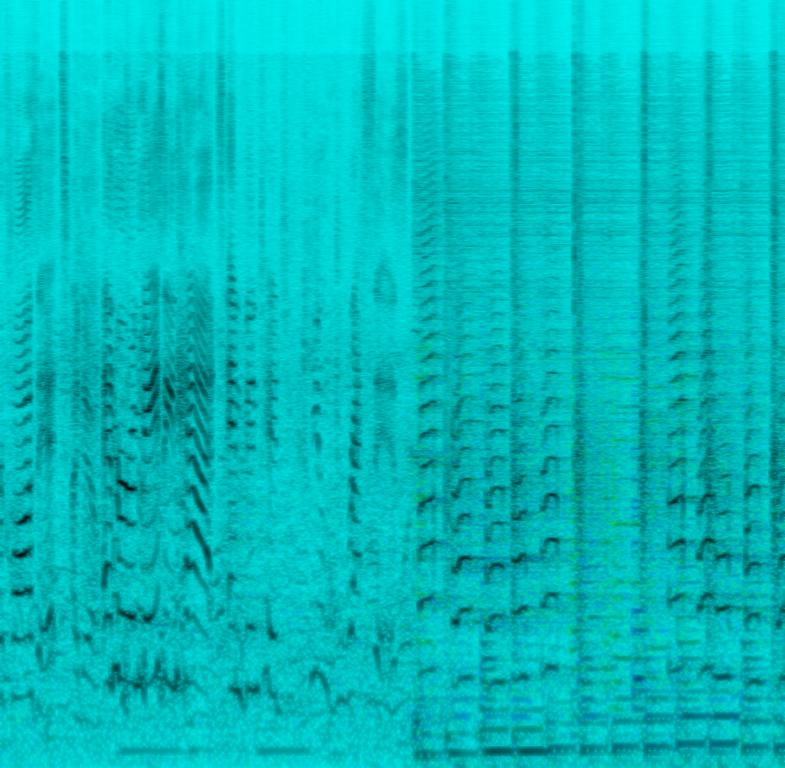
A woman talks before the beginning of the music track. The song is instrumental with a trumpet playing a swing melody accompanied by a brass band and jazz orchestra. The tempo is medium with a walking bass line, piano accompaniment, steady rhythm and clapping percussion. The song is a classic swing jazz tune.